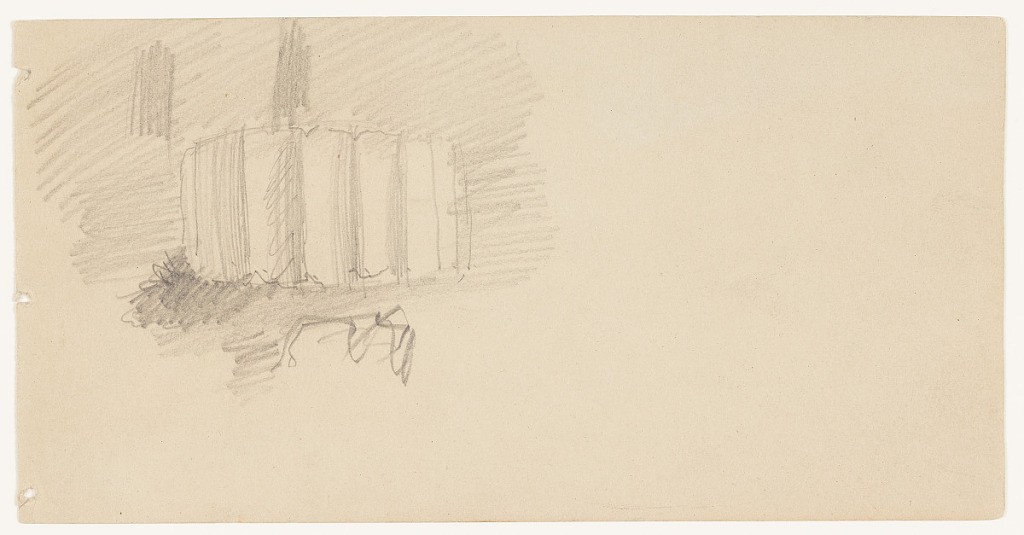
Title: Column Drum, Athens, Greece
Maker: Frederic Edwin Church, American, 1826–1900
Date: April 14-25, 1869
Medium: Graphite on tan laid paper
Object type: Drawing
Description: Field sketch showing the drum of a fluted column, likely on the Acropolis in Athens. Loosely and hastily rendered, the ground below the column fragment is vaguely discernable. It's vertical, fluted striations, however, are clearly distinct, shown partially in shadow. The sketch is situated in the leaf's upper left corner, while the remainder is blank.